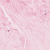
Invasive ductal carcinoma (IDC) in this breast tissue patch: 0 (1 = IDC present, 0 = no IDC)